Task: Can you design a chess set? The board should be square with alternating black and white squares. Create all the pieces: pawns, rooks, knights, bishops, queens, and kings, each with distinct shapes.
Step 875:
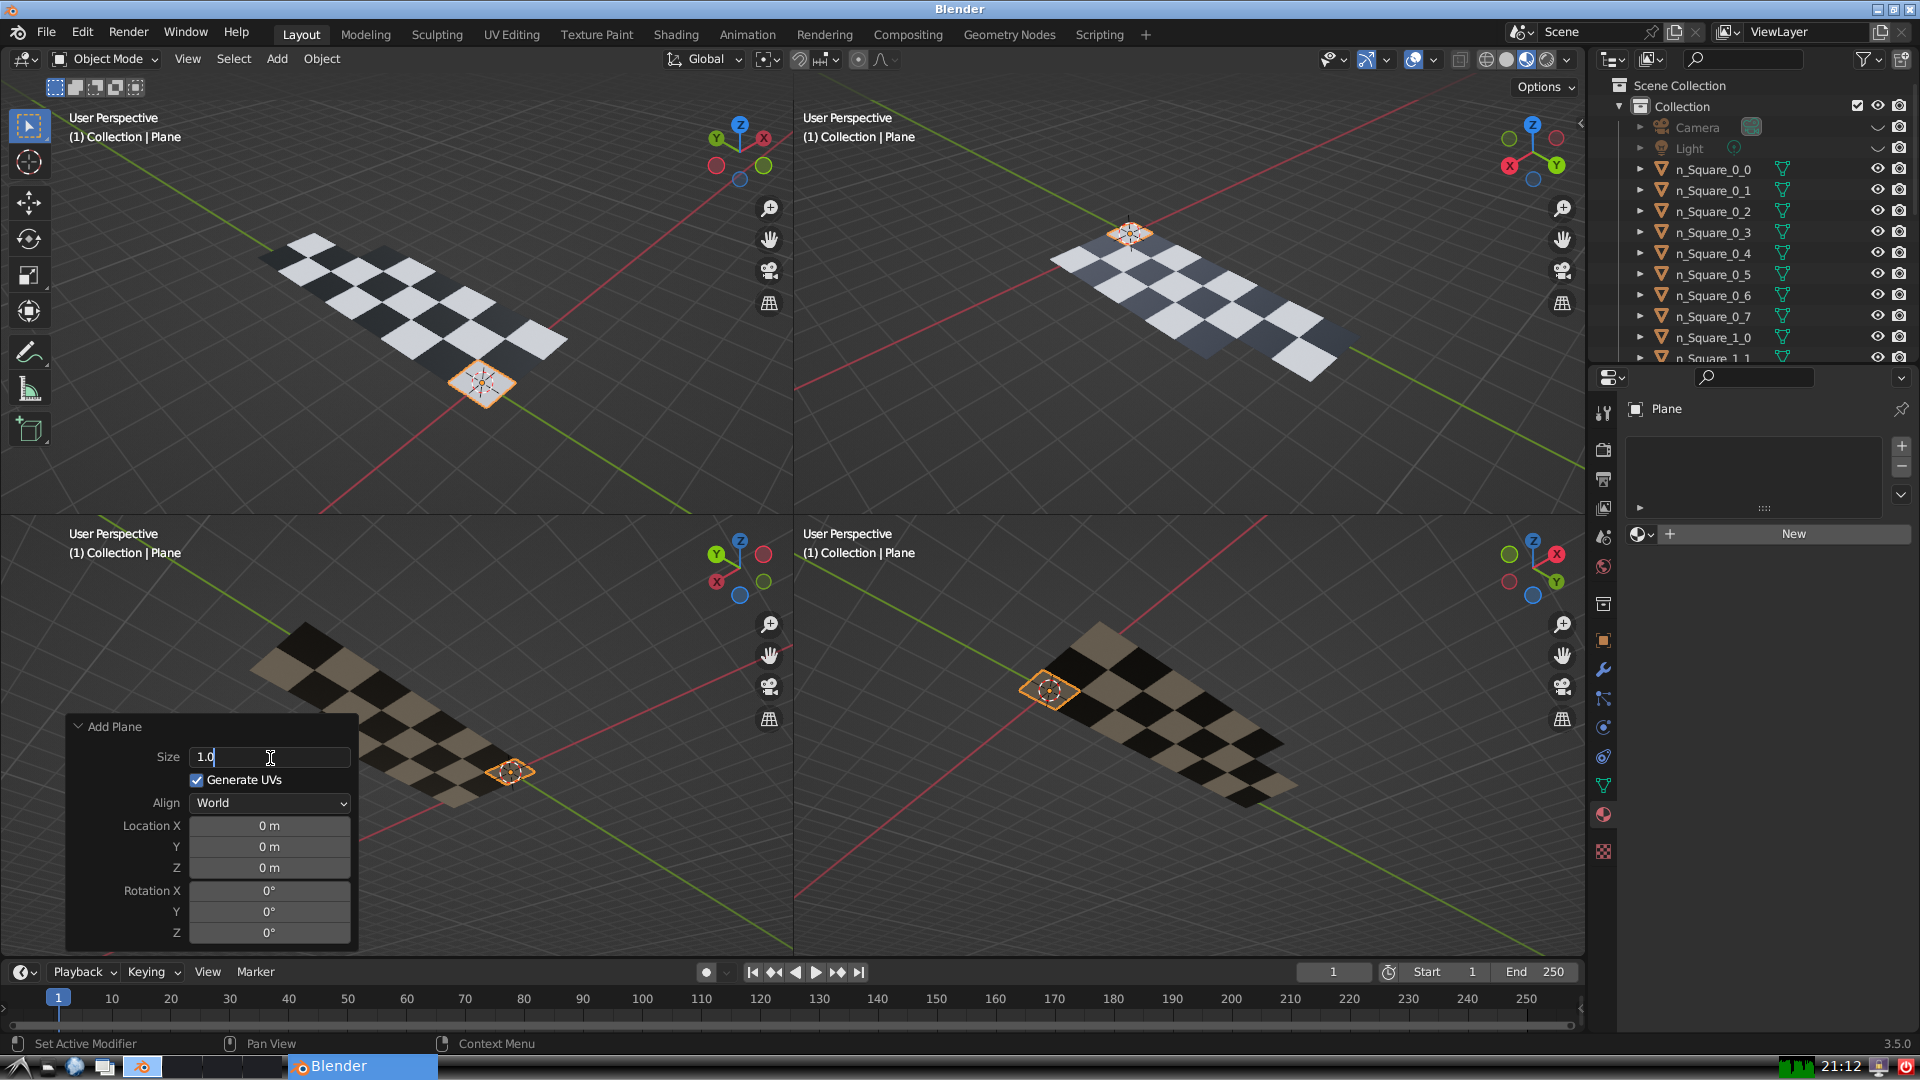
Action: {"key_press": ['Return']}